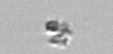
Label: detritus